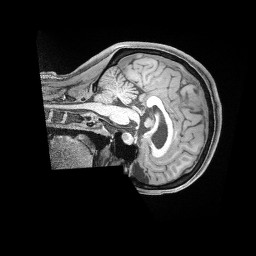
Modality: T1w
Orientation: sagittal
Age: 38
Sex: female
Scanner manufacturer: siemens
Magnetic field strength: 3 T
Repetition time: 2 s
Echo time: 0.00211 s